Question: The figure describes the ball exchange problem. The white ball can exchange positions with the adjacent colored balls in the 4-neighborhood. The target state is that all balls are arranged in the order of red, blue, green, and yellow from the upper left corner in the order of rows first and columns. How many exchanges are needed?
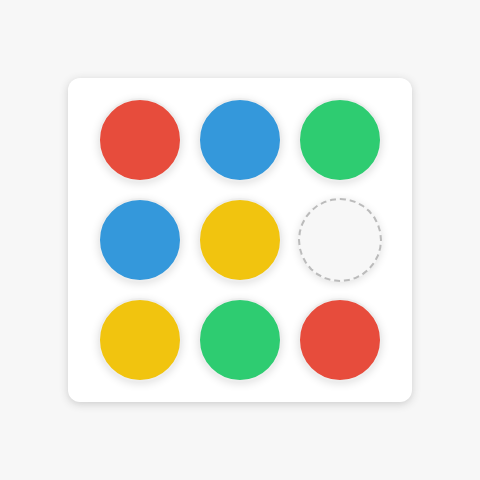
Answer: 9